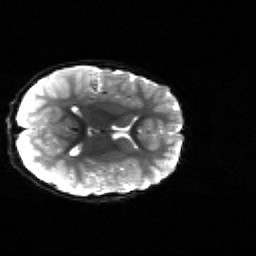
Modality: sbref
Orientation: axial
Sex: male
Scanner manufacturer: siemens
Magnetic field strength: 3 T
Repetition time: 5 s
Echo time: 0.071 s